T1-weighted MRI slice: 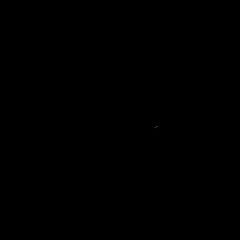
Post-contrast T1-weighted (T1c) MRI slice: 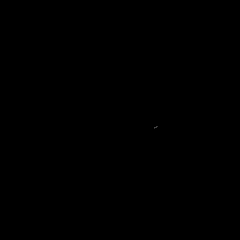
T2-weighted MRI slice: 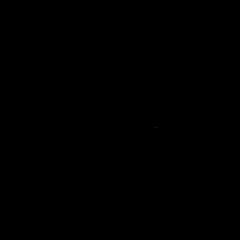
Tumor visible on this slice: no